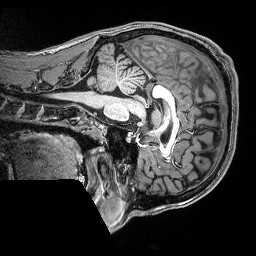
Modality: T1w
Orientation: sagittal
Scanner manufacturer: siemens
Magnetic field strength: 3 T
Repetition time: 2.5 s
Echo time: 0.00343 s